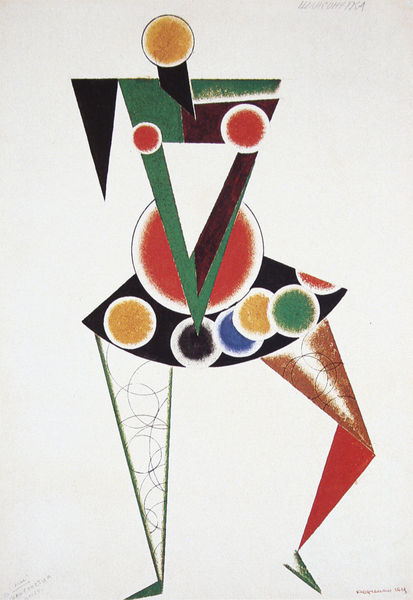
Titel: Kostümentwurf zu "Wir" von Alexander Gan: Sänger
Künstler: Alexander Rodtschenko
Standort: Moskau
Institution: Staatliches Bachruschin-Museum
Schlagwörter: blau, fuß, kopf, körper, weiß, dreieck, gelb, grün, kubismus, schwarz, rot, arm, kreis, beine, füße, moderne, modern, clown, kreise, dreiecke